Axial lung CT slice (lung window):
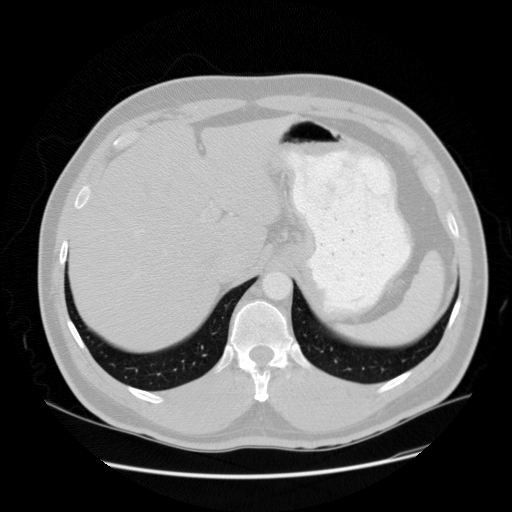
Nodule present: no